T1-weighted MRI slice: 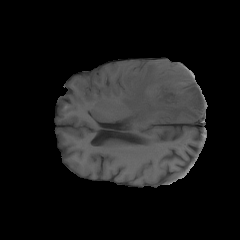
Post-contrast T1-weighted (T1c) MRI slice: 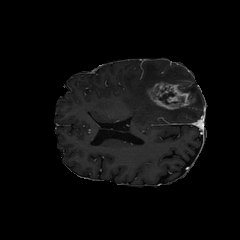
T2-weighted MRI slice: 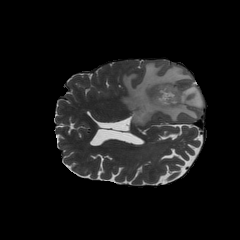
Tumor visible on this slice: yes